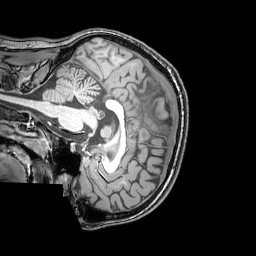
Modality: T1w
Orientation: sagittal
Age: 23
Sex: male
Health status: healthy
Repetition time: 0.081 s
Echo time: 0.037 s